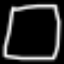
Label: square